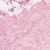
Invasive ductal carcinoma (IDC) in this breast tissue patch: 0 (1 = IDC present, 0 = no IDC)